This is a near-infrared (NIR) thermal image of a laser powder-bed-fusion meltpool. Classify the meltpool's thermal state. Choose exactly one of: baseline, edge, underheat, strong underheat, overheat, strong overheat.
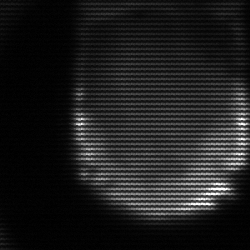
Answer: strong underheat